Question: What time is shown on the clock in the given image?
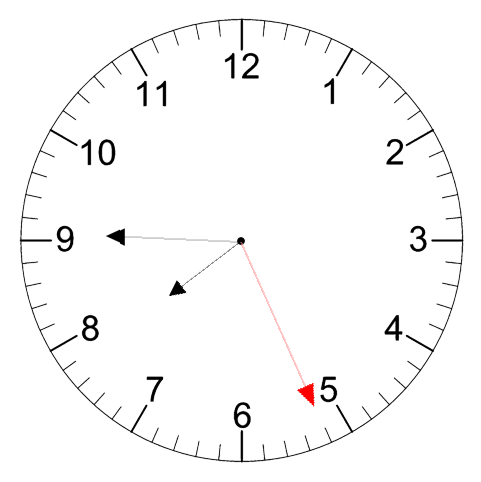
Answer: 07:45:26